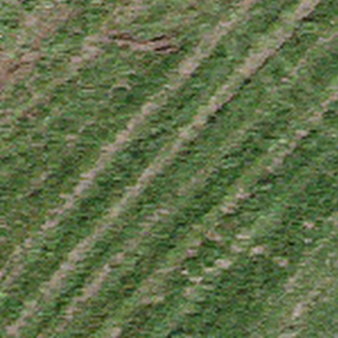
Label: other